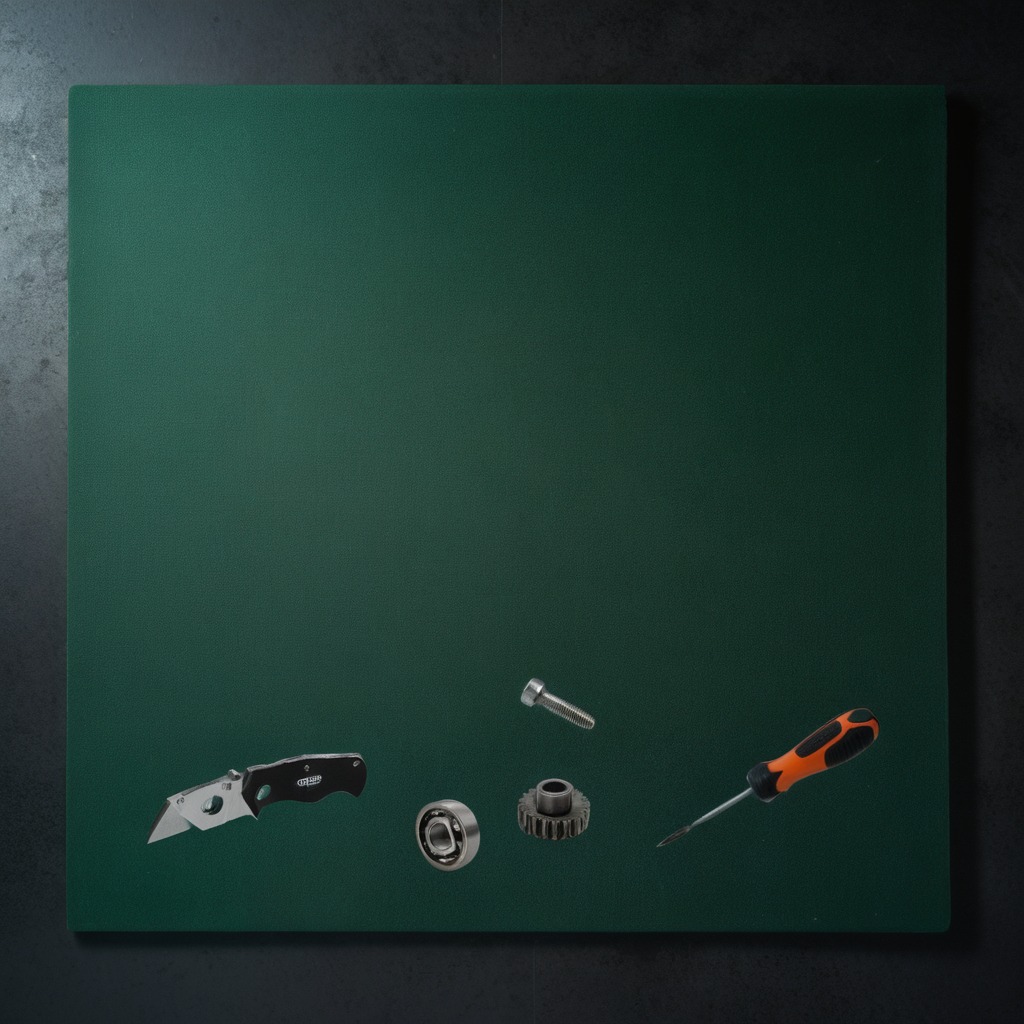
A ball bearing, a steel gear with teeth, a utility knife, a metal machine screw, and a screwdriver are lying on the green rubber mat on a clean granite tabletop inside a workshop at night dim ambient light soft shadows worn but beneath the mat